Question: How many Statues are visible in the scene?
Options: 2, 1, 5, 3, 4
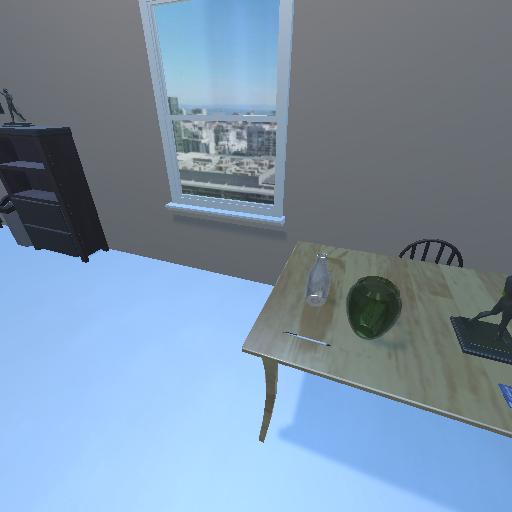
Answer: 2